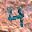
Label: 4